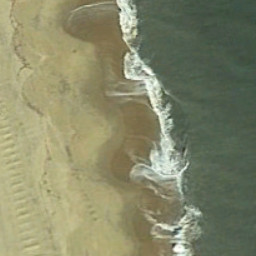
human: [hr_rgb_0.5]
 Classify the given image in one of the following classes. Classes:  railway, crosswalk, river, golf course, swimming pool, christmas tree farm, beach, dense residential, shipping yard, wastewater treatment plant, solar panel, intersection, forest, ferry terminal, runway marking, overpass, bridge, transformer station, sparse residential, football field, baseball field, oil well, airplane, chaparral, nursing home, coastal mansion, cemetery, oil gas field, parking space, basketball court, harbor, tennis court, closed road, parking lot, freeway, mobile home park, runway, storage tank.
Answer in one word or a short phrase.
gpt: beach